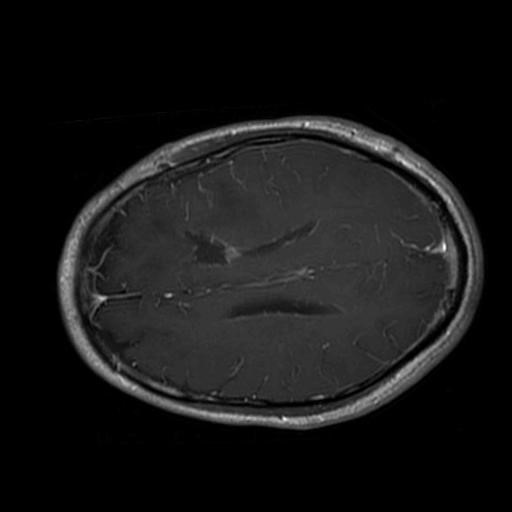
Label: brain_glioma